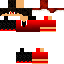
A male human skin with dark skin, wearing brown long hair dressed in a red hoodie and red pants, featuring a closed mouth.